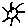
Label: sun